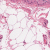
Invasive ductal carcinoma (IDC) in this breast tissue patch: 0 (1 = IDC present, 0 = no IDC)